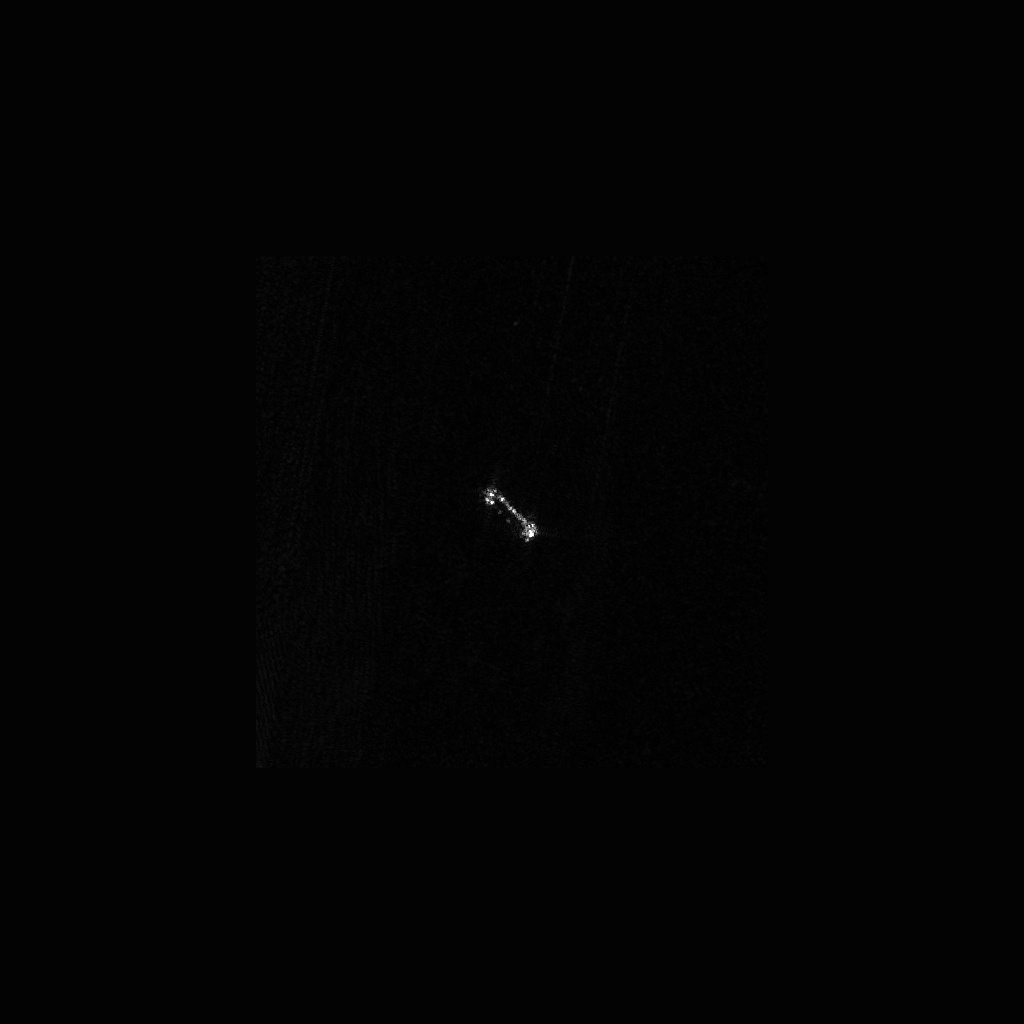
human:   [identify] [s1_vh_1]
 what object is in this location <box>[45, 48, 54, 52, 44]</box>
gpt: <ref>1 large dredger at the center</ref>